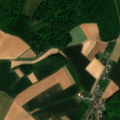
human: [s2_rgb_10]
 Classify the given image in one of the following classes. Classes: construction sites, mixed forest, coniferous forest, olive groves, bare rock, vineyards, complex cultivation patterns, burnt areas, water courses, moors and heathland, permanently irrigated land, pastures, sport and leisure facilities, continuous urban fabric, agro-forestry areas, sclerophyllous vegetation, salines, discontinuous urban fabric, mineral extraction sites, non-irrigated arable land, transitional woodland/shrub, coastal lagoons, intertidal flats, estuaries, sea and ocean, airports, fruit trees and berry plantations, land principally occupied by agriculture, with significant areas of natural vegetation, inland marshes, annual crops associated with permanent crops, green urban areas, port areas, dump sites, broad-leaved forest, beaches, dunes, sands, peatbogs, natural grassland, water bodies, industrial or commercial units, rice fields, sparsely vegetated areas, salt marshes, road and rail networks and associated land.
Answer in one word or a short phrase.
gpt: discontinuous urban fabric, non-irrigated arable land, broad-leaved forest